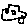
Label: car